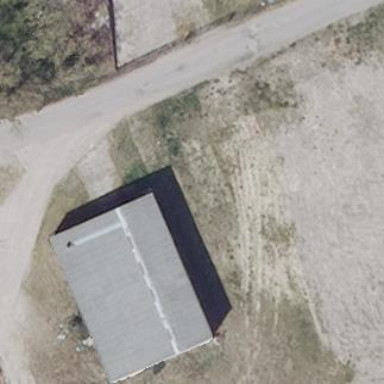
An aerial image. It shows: Gabled roof of grey-colored farm auxiliary building with its roof oriented along the structure.